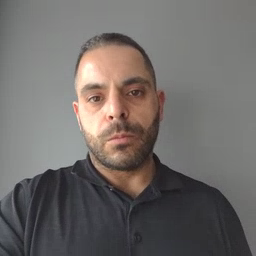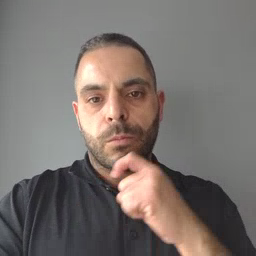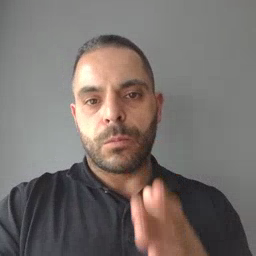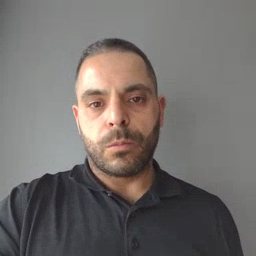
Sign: dryer